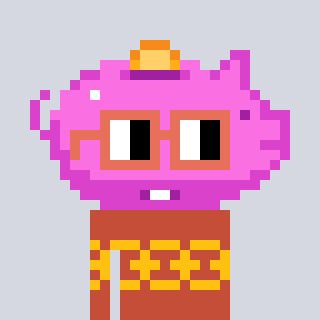
a pixel art character with square orange glasses, a piggybank-shaped head and a rust-colored body on a cool background